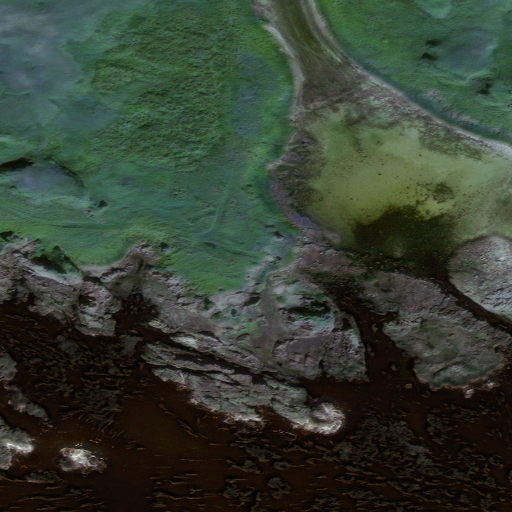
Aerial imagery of cape in Alaska named Murder Point containing only unknown